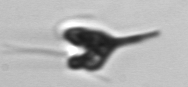
Label: Pyramimonas_longicauda